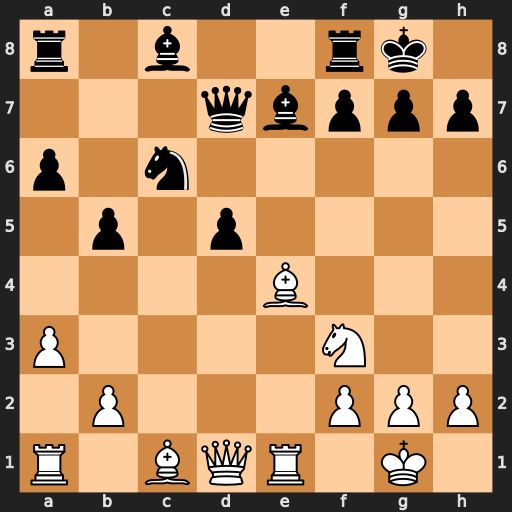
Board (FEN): r1b2rk1/3qbppp/p1n5/1p1p4/4B3/P4N2/1P3PPP/R1BQR1K1
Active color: w
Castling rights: -
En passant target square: -
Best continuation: Qxd5 Qxd5 Bxd5